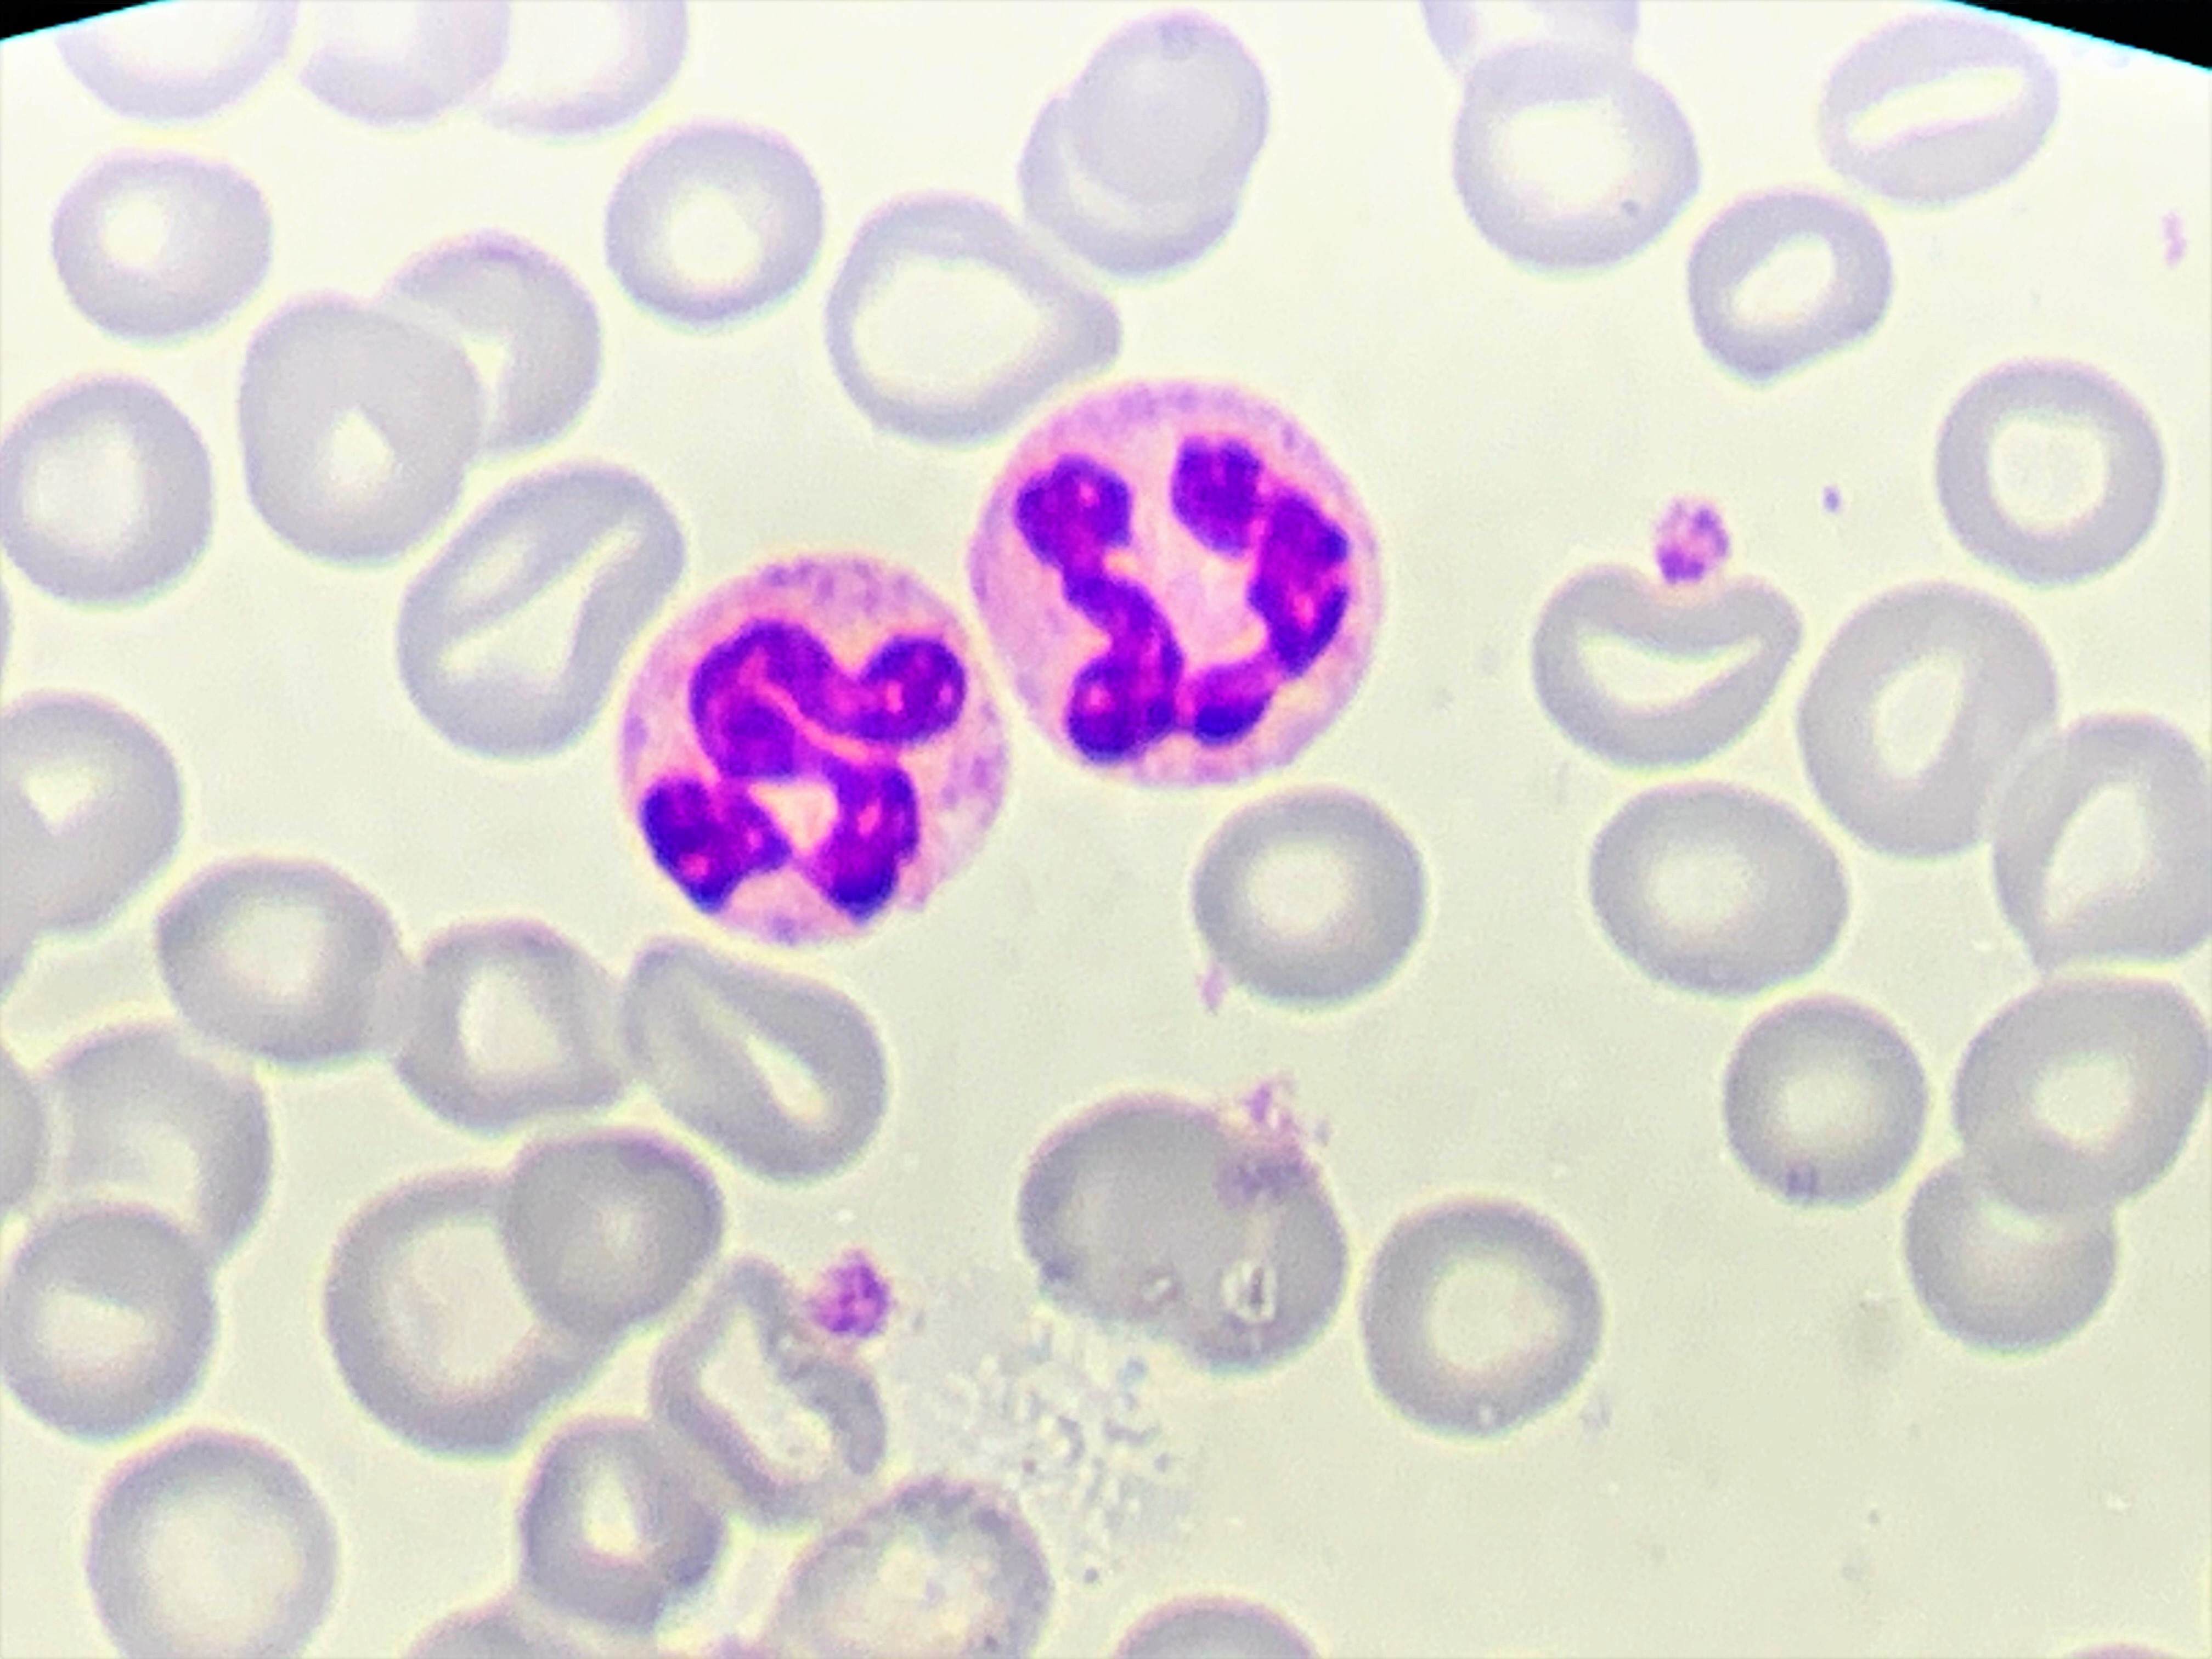
Cell type: NEUTROPHILS